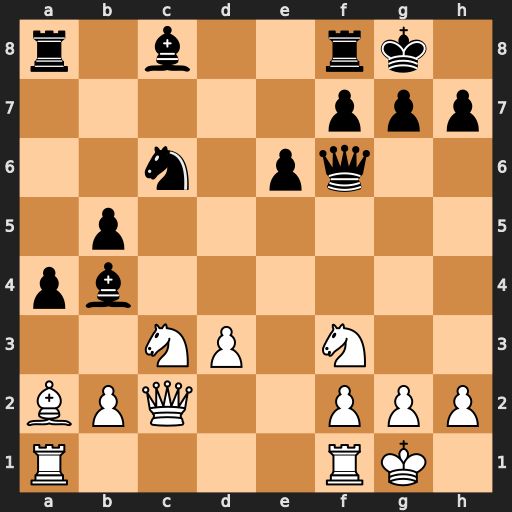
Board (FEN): r1b2rk1/5ppp/2n1pq2/1p6/pb6/2NP1N2/BPQ2PPP/R4RK1
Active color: w
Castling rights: -
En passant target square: -
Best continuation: Ne4 Qe7 Qxc6